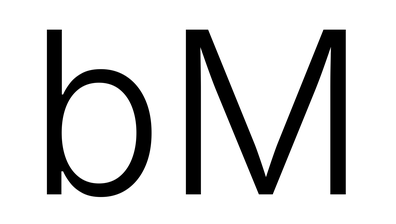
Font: Inter_Light